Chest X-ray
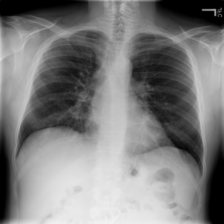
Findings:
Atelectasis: negative
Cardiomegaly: negative
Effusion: negative
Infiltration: positive
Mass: negative
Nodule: negative
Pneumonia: negative
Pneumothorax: negative
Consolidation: negative
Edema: negative
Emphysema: negative
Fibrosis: negative
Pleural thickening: negative
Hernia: negative